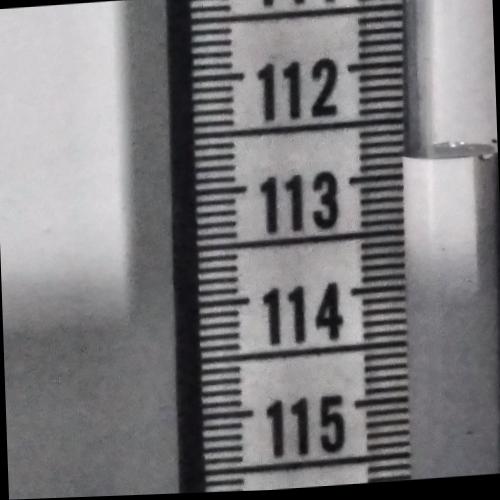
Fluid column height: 112.8 cm